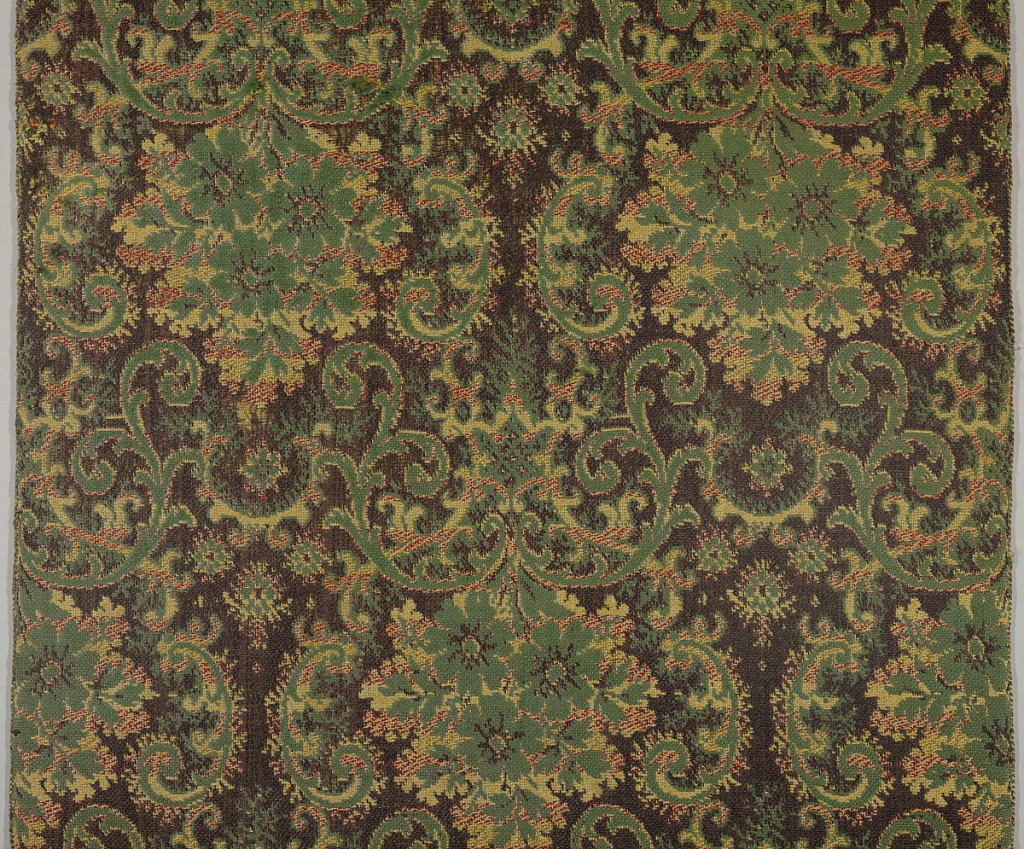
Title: Carpet fragment
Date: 1860–1870
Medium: wool Technique: triple cloth
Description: Scrolls form a large-scale loose ogee lattice which frame palmettes. Colors are green, dark brown, yellow, and red.